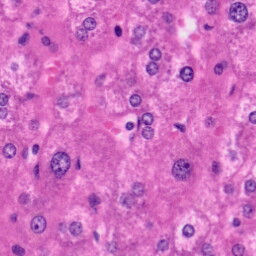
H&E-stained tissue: Liver